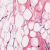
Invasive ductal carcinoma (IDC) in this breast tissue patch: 0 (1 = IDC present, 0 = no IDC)